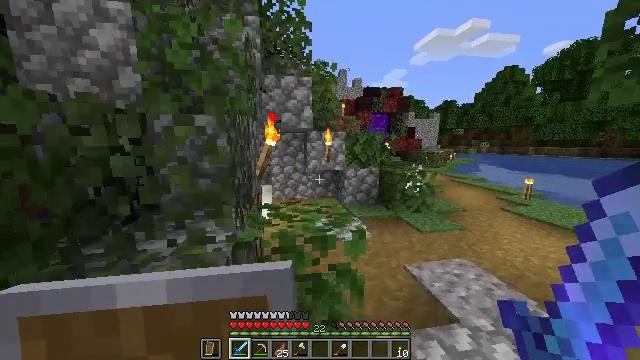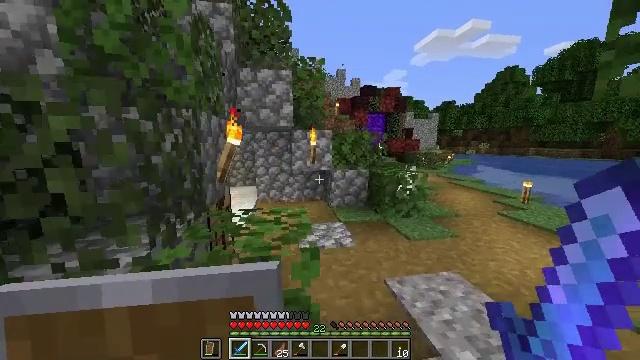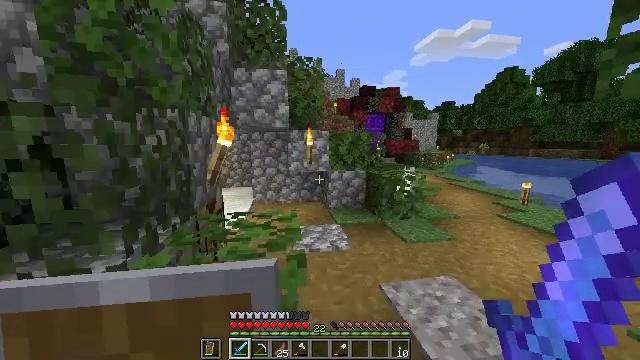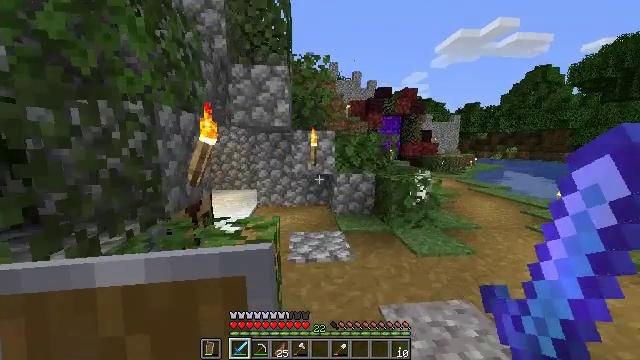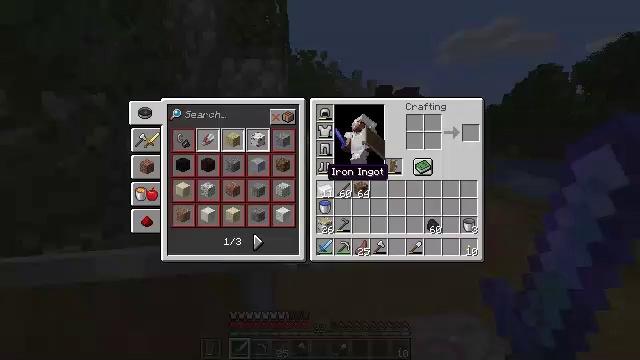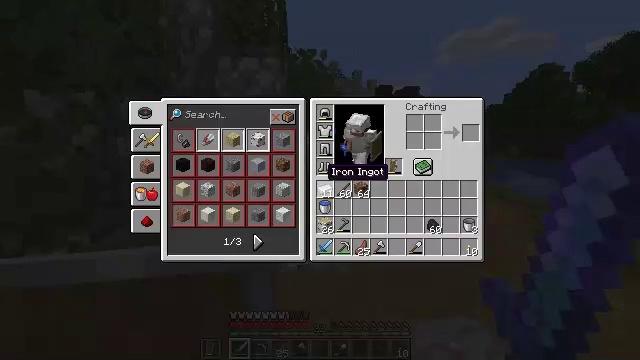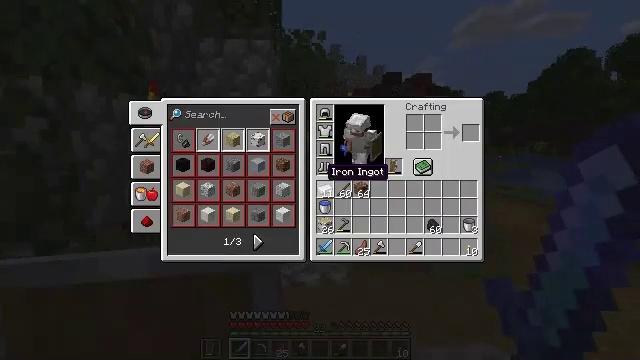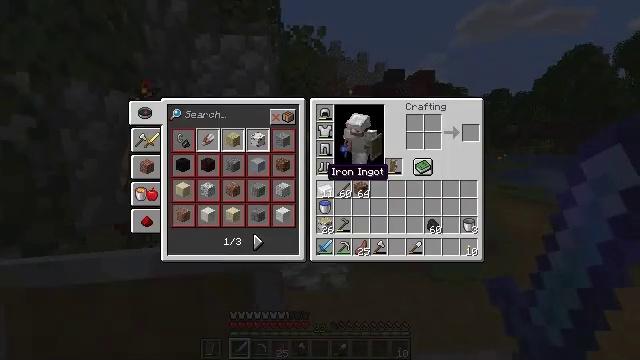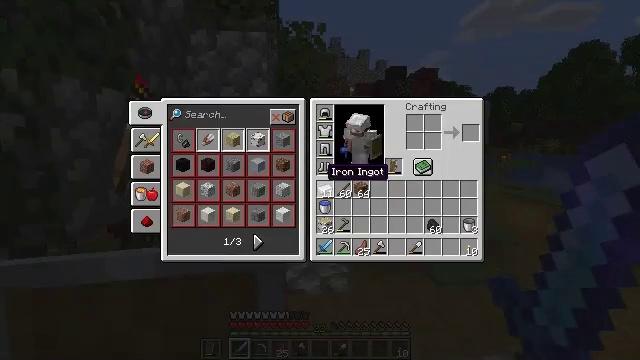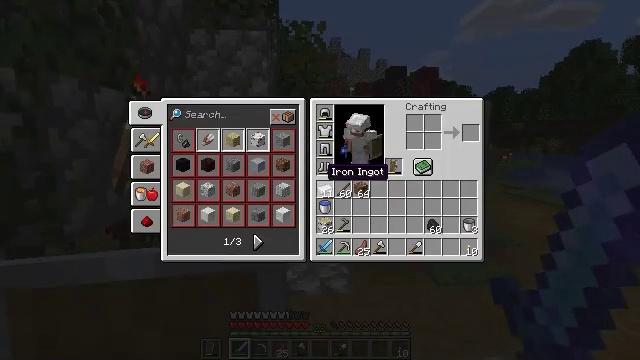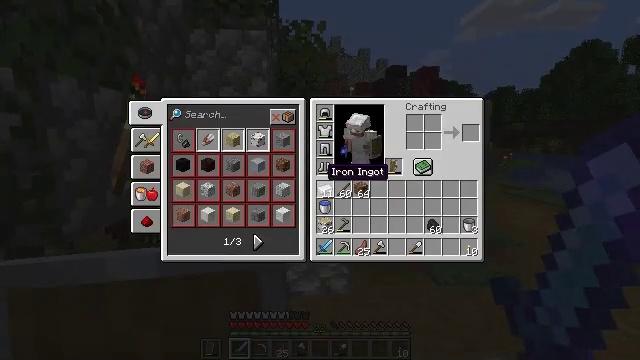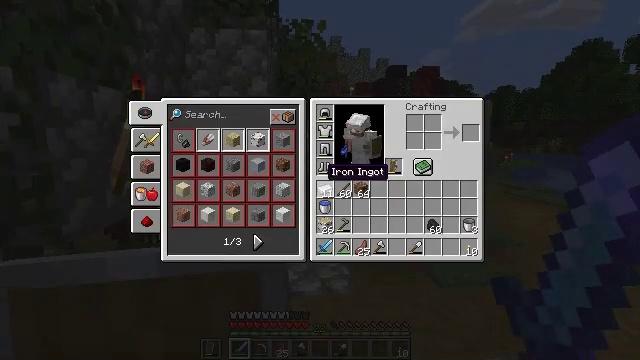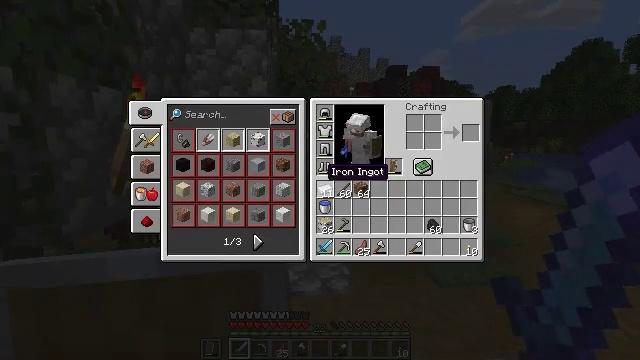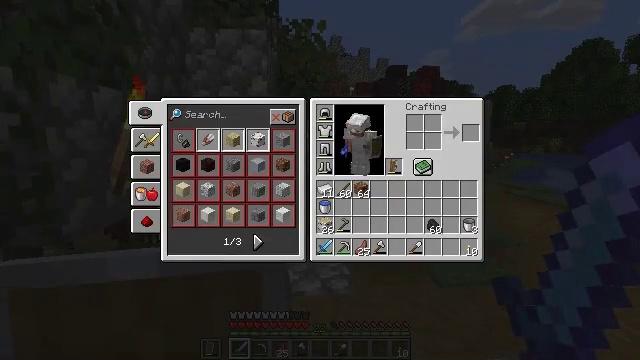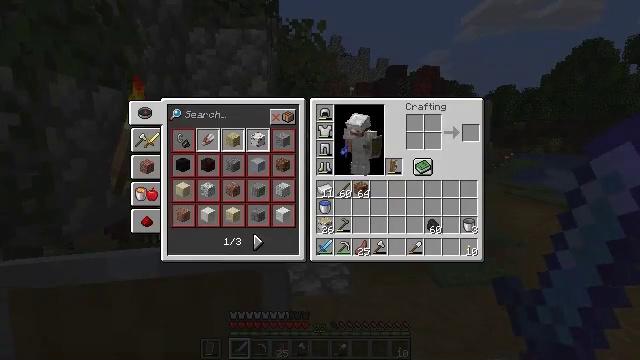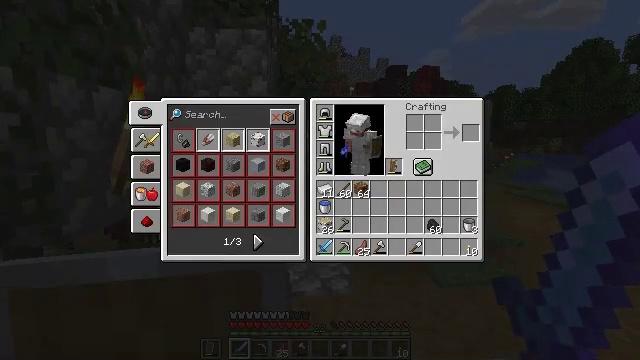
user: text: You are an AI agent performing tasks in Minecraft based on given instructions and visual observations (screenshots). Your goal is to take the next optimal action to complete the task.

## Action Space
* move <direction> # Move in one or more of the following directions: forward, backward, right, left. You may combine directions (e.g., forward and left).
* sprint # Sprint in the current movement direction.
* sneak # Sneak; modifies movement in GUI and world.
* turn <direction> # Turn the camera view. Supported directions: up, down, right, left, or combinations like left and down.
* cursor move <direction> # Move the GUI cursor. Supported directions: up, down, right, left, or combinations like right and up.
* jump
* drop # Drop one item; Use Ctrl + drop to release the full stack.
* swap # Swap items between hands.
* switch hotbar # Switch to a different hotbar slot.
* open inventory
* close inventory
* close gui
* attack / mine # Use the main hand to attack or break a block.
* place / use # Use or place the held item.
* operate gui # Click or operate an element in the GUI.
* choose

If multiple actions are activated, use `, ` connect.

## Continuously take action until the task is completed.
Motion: motion action
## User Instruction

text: Gather the nether wart block from a crimson forest.
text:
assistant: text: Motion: move forward and move right
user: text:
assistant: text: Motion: move forward and move right
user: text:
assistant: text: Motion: move forward, turn left
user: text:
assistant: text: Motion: move forward, open inventory
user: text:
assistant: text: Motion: open inventory
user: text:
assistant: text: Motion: open inventory
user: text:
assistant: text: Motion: open inventory
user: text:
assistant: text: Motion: no_op
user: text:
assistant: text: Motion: no_op
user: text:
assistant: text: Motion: no_op
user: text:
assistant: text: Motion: no_op
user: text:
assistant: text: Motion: no_op
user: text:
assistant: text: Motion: no_op
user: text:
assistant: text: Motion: no_op
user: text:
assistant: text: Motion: no_op
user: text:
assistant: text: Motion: no_op
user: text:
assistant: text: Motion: no_op
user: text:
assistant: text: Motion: no_op
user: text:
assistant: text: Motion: no_op
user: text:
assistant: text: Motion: no_op
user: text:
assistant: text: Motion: no_op
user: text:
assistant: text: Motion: no_op
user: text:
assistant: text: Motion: no_op
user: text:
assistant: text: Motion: no_op
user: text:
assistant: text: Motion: close inventory
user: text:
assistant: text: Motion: close inventory
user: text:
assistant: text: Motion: move forward, turn right, close inventory
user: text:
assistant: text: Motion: move forward, turn right and down
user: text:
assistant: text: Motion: move forward
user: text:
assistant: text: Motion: move forward